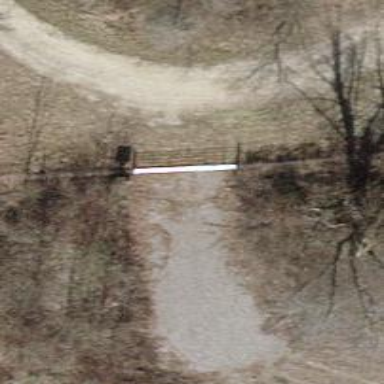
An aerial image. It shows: Gate.